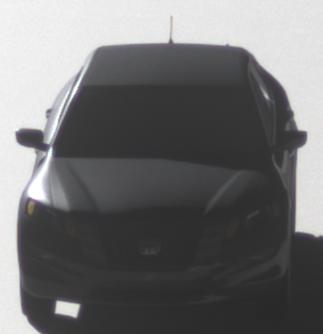
Make: Honda
Model: Crosstour
Detailed model: -
Model produced from: 2009
Model produced until: 2012
Doors: 4
Color: black
Road condition: dry road
Daytime: morning or afternoon
Contrast: high contrast